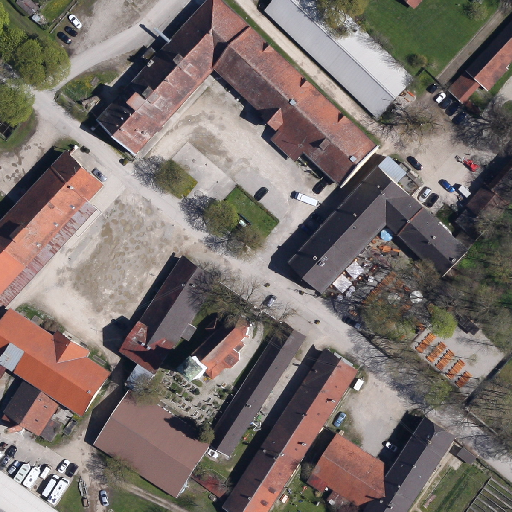
Referring expression: truck